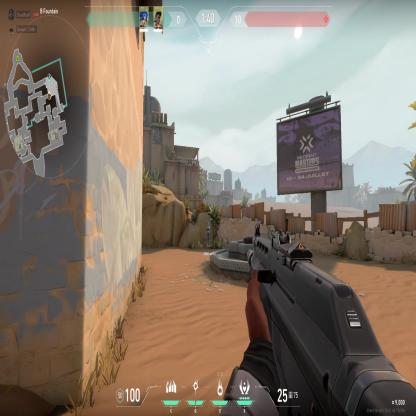
Label: teammate